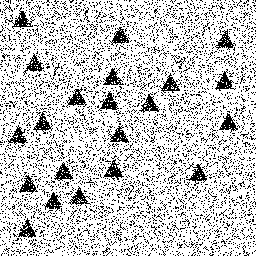
Squares: 0
Triangles: 21
Stars: 0
Total shapes: 21